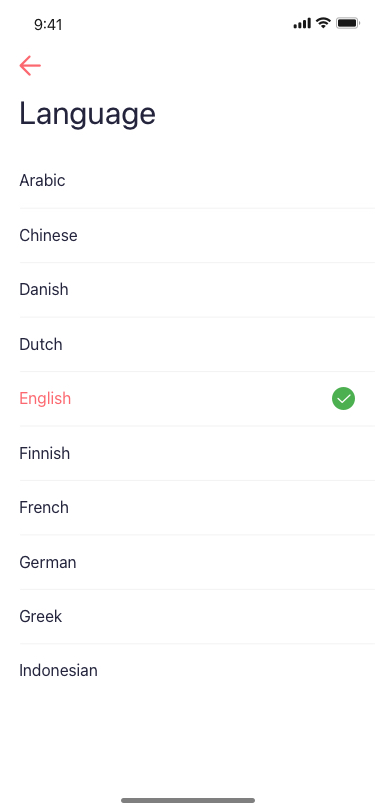
Text in this UI design:
Arabic
Chinese
Danish
Dutch
English
Finnish
French
German
Greek
Indonesian